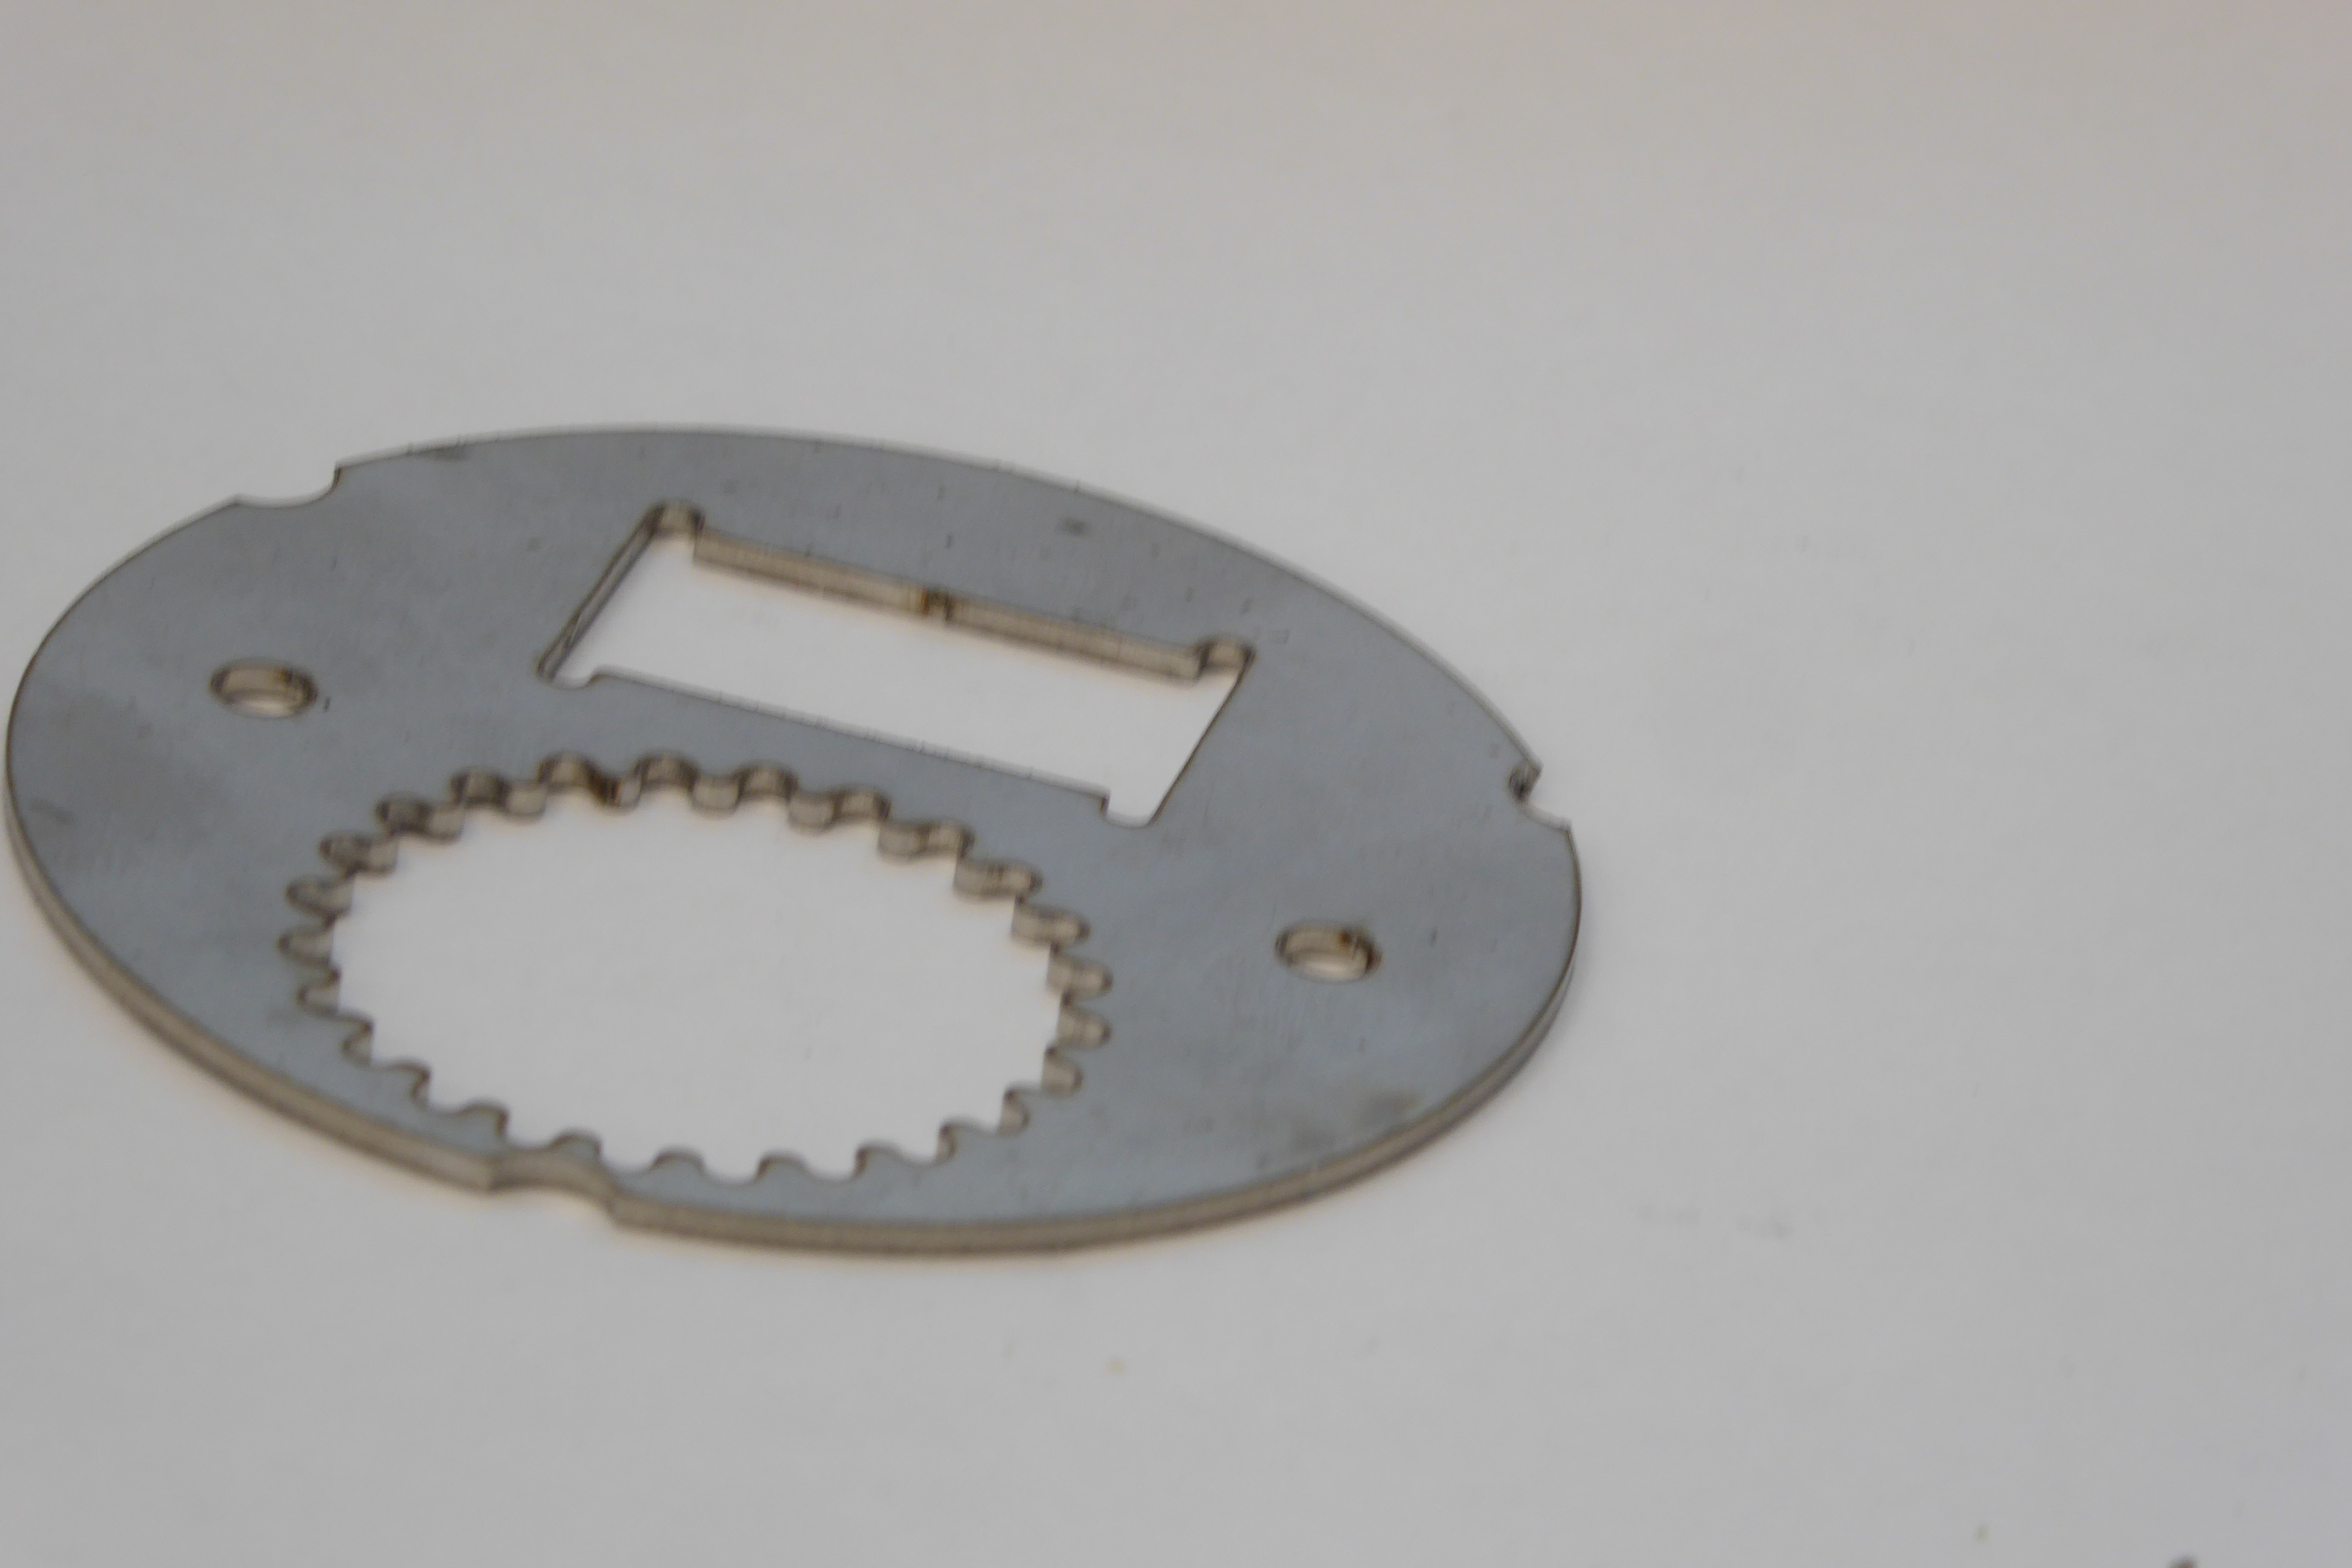
Label: Bottle Opener - Inlay